Interaction volume radius: 10 \u00c5
Interaction volume height: 30 \u00c5
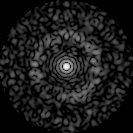
Disorder parameter: 0.8346